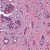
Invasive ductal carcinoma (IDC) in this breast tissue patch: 1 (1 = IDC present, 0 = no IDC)